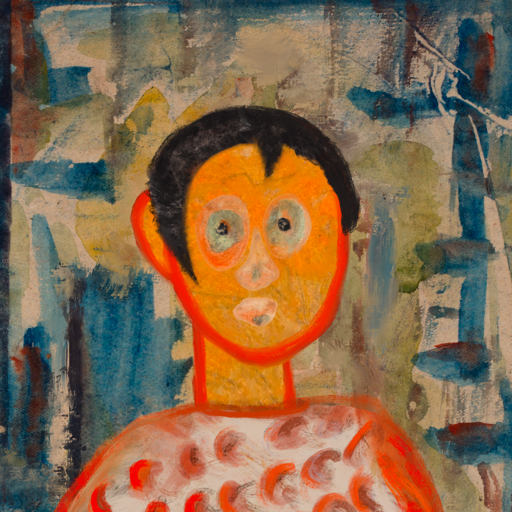
Background: Orphan, Head And Neck Front: Sisters, Face Front: Childish, Bust: Rupkatha, Hair Front: Roy_Bahadur, Head Accessory: Blank, Second Necklace: Blank, Necklace: Blank, Baby: Blank